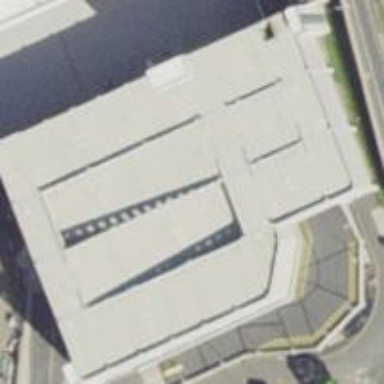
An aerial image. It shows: Multi-storey parking facility.